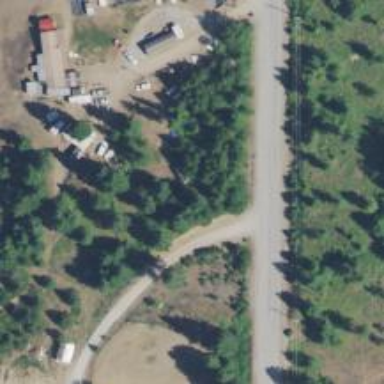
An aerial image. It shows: Driveway leading to service road.